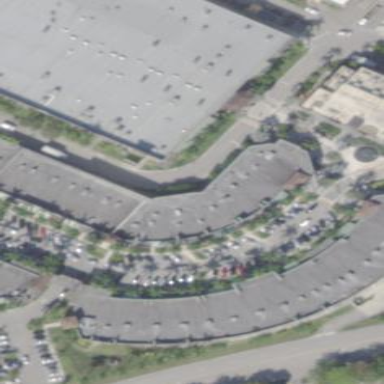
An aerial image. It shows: Retail building.